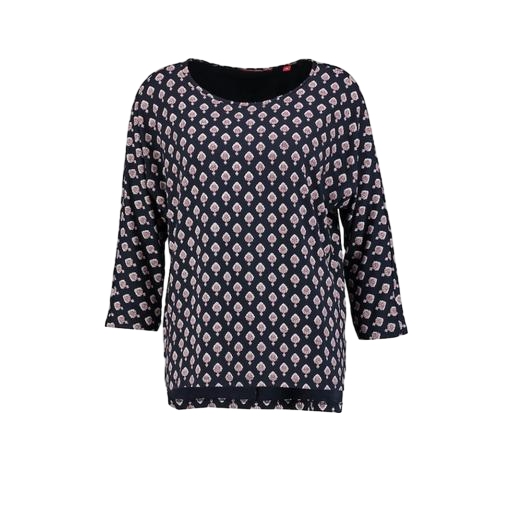
blue plus size medallion-print t-shirt only macy, blue printed contrast t-shirt only macy, blue plus size printed t-shirt only macy, white background